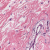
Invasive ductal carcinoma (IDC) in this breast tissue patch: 0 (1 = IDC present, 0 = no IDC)